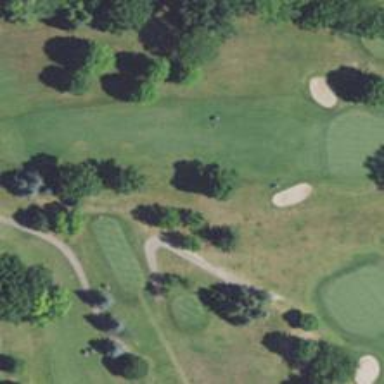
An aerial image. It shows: Service road used as golf cart path.